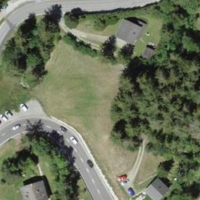
EUNIS habitat code: 55
Species observed at this site:
Corylus avellana
Medicago sativa